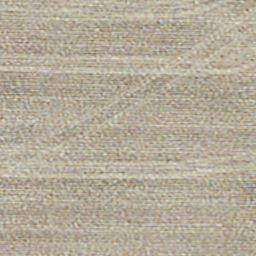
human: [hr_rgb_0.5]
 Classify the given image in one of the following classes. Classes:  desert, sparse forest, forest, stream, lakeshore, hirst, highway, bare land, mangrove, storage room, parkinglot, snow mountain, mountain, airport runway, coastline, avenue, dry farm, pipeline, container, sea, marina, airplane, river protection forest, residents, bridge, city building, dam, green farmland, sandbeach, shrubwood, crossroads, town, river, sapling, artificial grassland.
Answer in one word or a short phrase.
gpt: dry farm